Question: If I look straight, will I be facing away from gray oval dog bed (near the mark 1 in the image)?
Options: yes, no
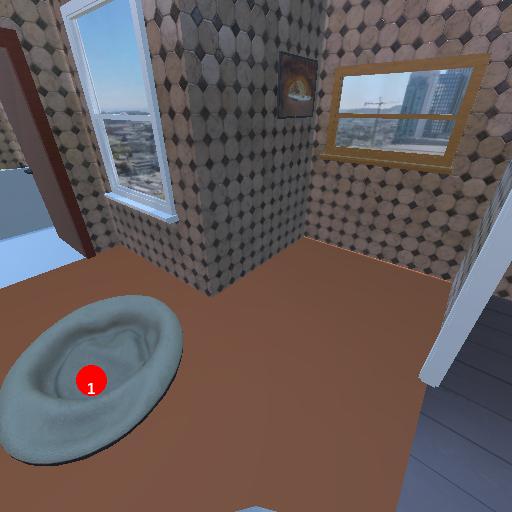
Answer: yes